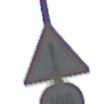
Verkehrszeichen: Gefahrenstelle
Zusatzzeichen unten: Geschwindigkeit100
Umgebung: Outdoor, Special
Tageszeit: MorningAfternoon
Wetter: Clear
Licht: Natural
Jahreszeit: NotSpecified
Kontrast: HighContrast